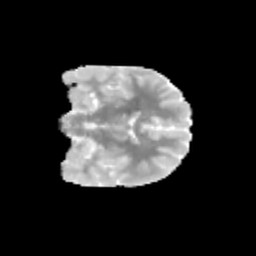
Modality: MD
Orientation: coronal
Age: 11
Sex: female
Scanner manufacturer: siemens
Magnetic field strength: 3 T
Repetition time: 3.8 s
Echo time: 0.07 s